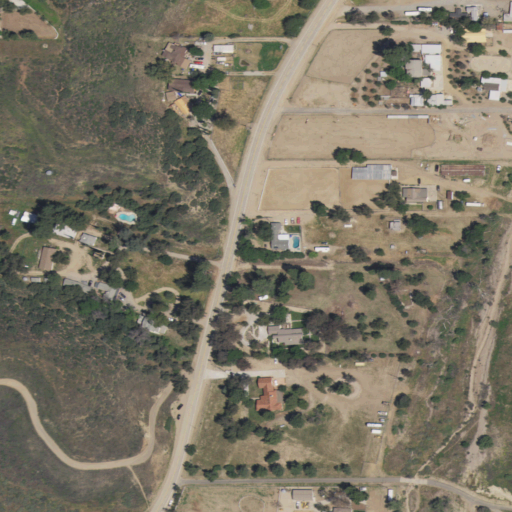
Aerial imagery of valley in California named Coarse Gold Canyon containing open development, shrub, low intensity development, and grassland